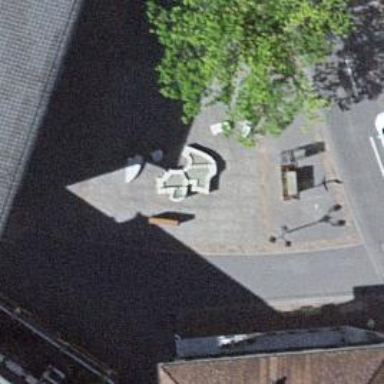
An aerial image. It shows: Fountain.